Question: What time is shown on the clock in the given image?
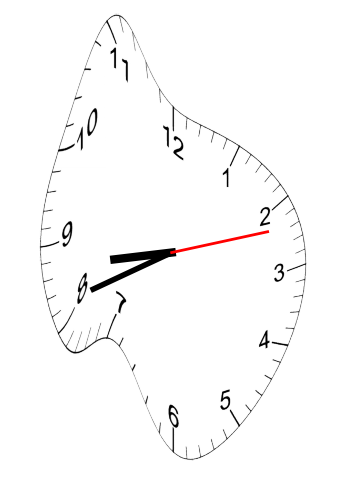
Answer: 08:41:12